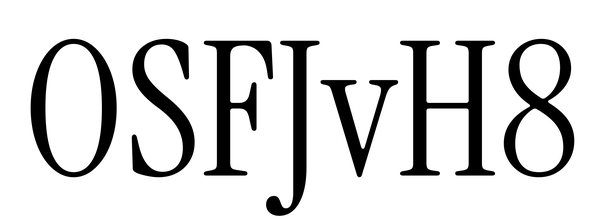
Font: InstrumentSerif-Regular